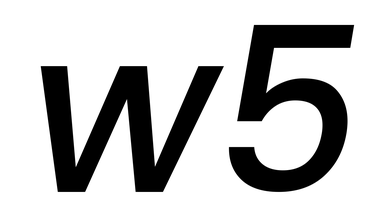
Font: Poppins-MediumItalic